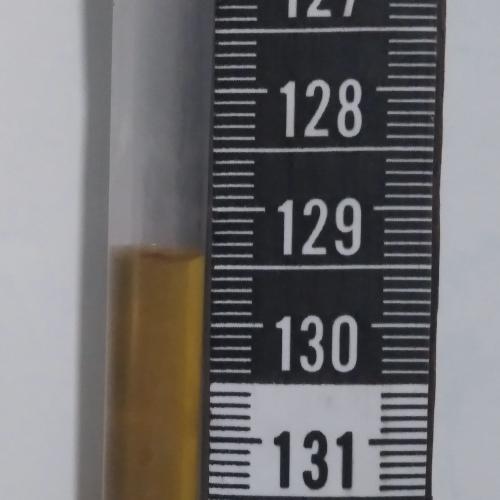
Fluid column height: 129.4 cm